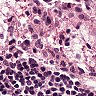
Metastatic tissue present: no